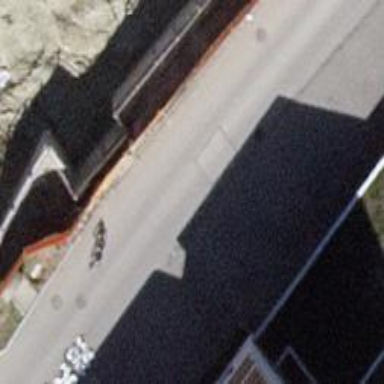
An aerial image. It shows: Residential road with asphalt surface and no sidewalk.